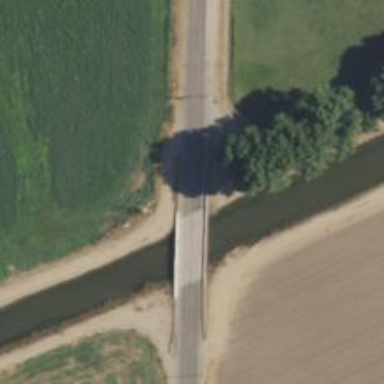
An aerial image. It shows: Tertiary road with bridge.